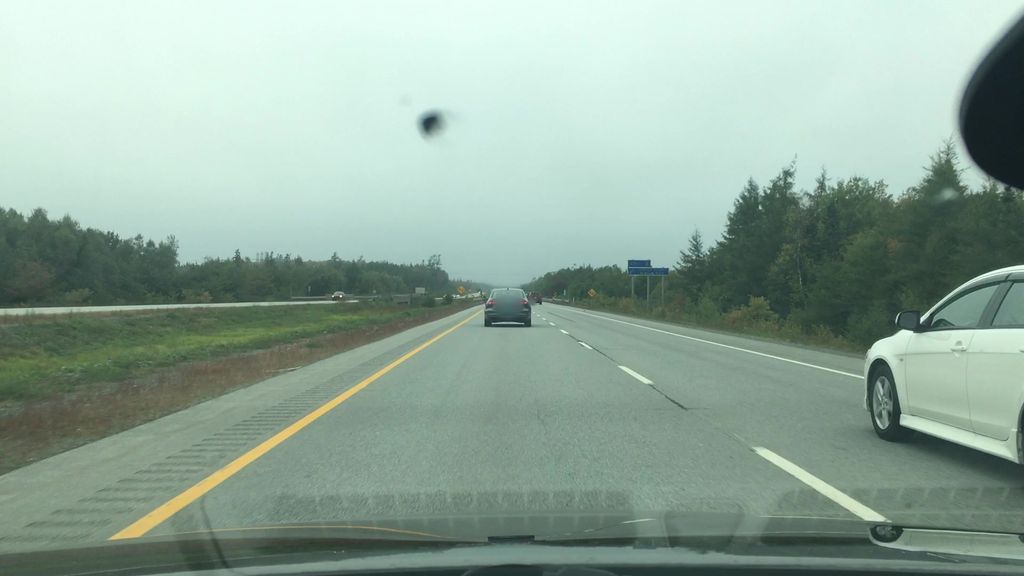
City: halifax